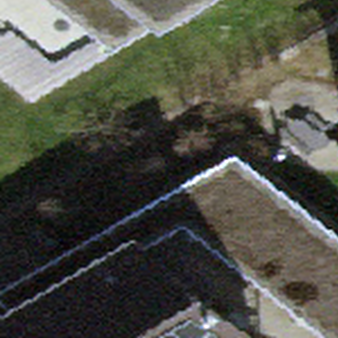
Label: other